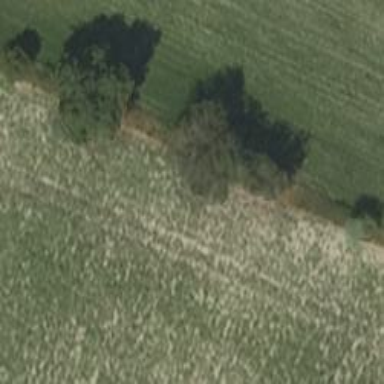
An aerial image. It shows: Broadleaved evergreen tree in its natural setting.